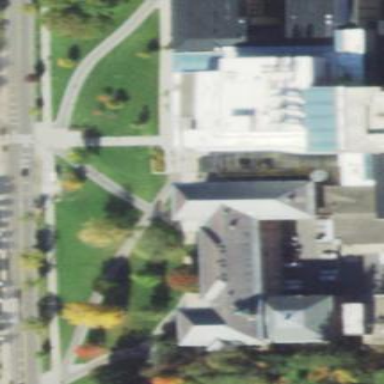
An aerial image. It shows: University building.